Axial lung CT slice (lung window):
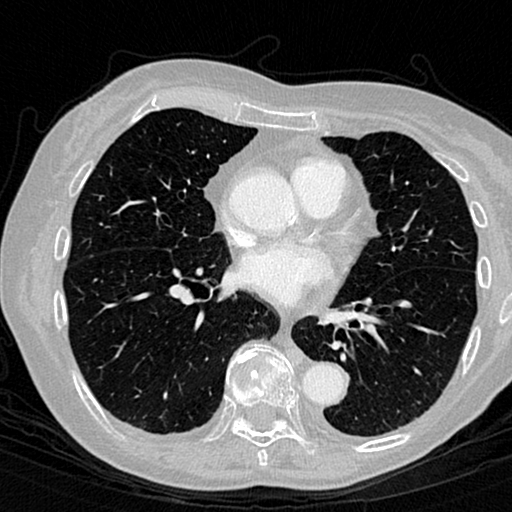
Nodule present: no